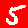
Digit: 5